Field crop: tomato
Growth stage: 2
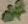
Species: solanum